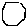
Label: hexagon